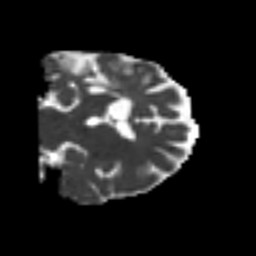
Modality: MD
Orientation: coronal
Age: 53
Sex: female
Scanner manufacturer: siemens
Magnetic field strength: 3 T
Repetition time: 4.999 s
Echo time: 0.07946 s